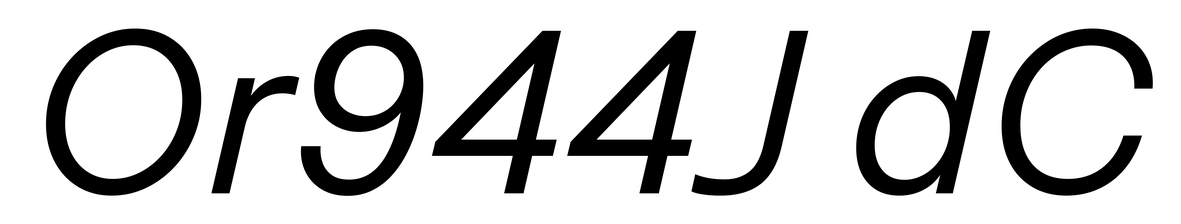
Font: InstrumentSans-Italic_Italic